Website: lowes
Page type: order-returns
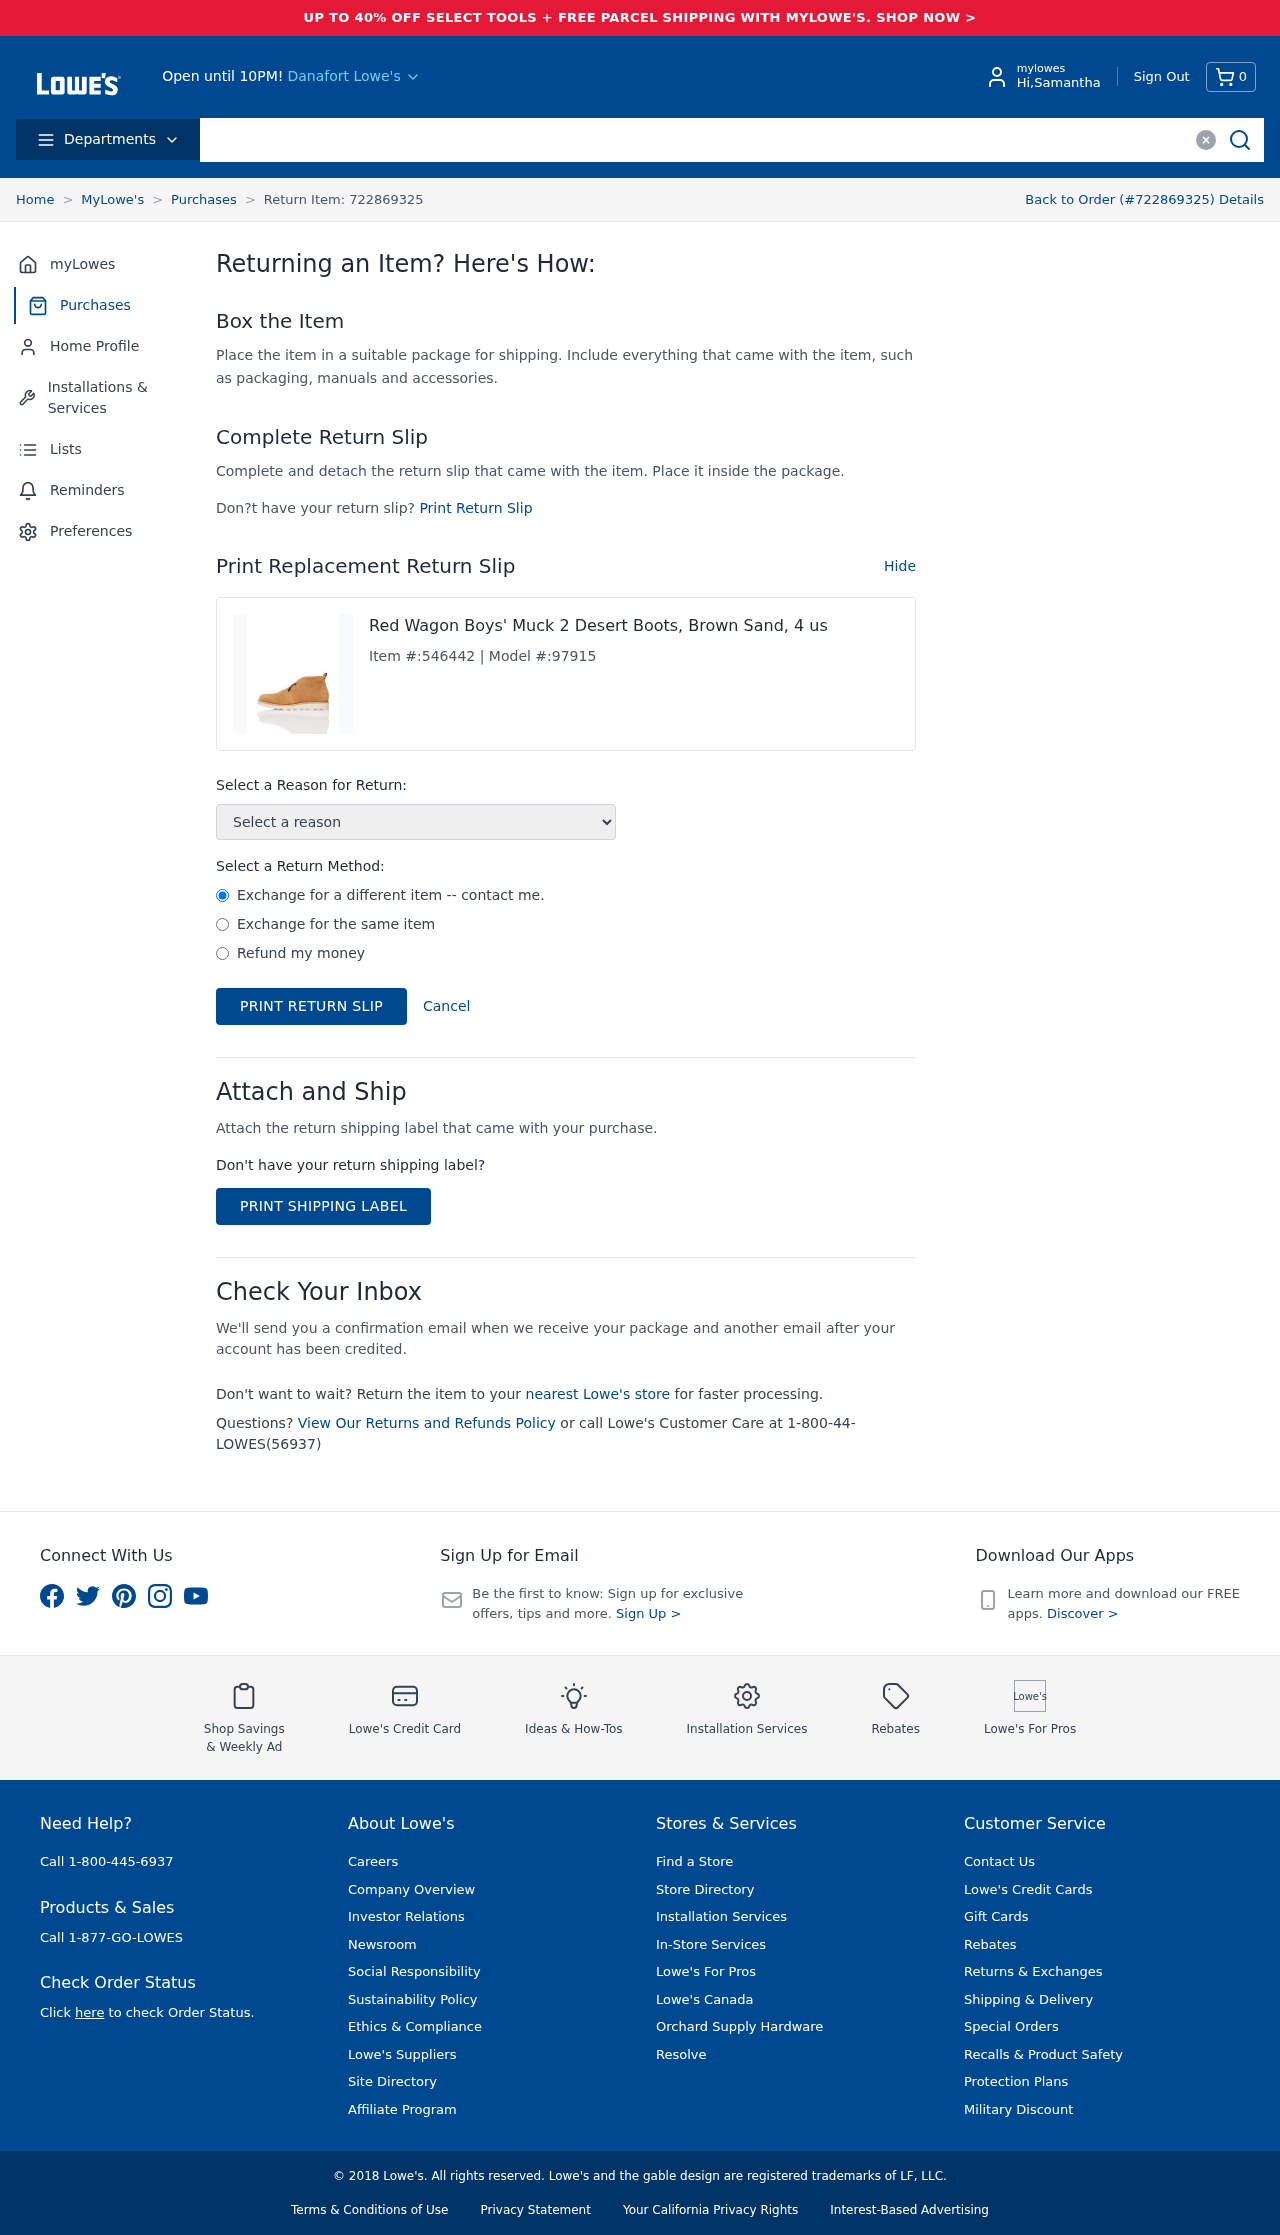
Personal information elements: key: PII_CITY
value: Danafort Lowe's
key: PII_FIRSTNAME
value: Samantha
Product elements: key: PRODUCT1_NAME
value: Red Wagon Boys' Muck 2 Desert Boots, Brown Sand, 4 us
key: PRODUCT1_ITEM_NUMBER
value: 546442
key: PRODUCT1_MODEL_NUMBER
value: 97915
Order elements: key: ORDER_NUM_ITEMS
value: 0
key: ORDER_ID
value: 722869325
Other elements: key: RETURN_ITEM_ID
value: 722869325
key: RETURN_METHOD
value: Exchange for a different item -- contact me.
Exchange for the same item
Refund my money